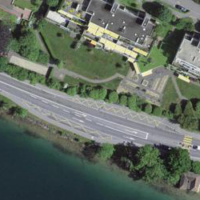
EUNIS habitat code: 55
Species observed at this site:
Poecile palustris
Corvus corone
Cyanistes caeruleus
Fagus sylvatica
Parus major
Chloris chloris
Pyrrhula pyrrhula
Periparus ater
Phoenicurus ochruros
Fringilla coelebs
Passer domesticus
Buteo buteo
Passer montanus
Turdus merula